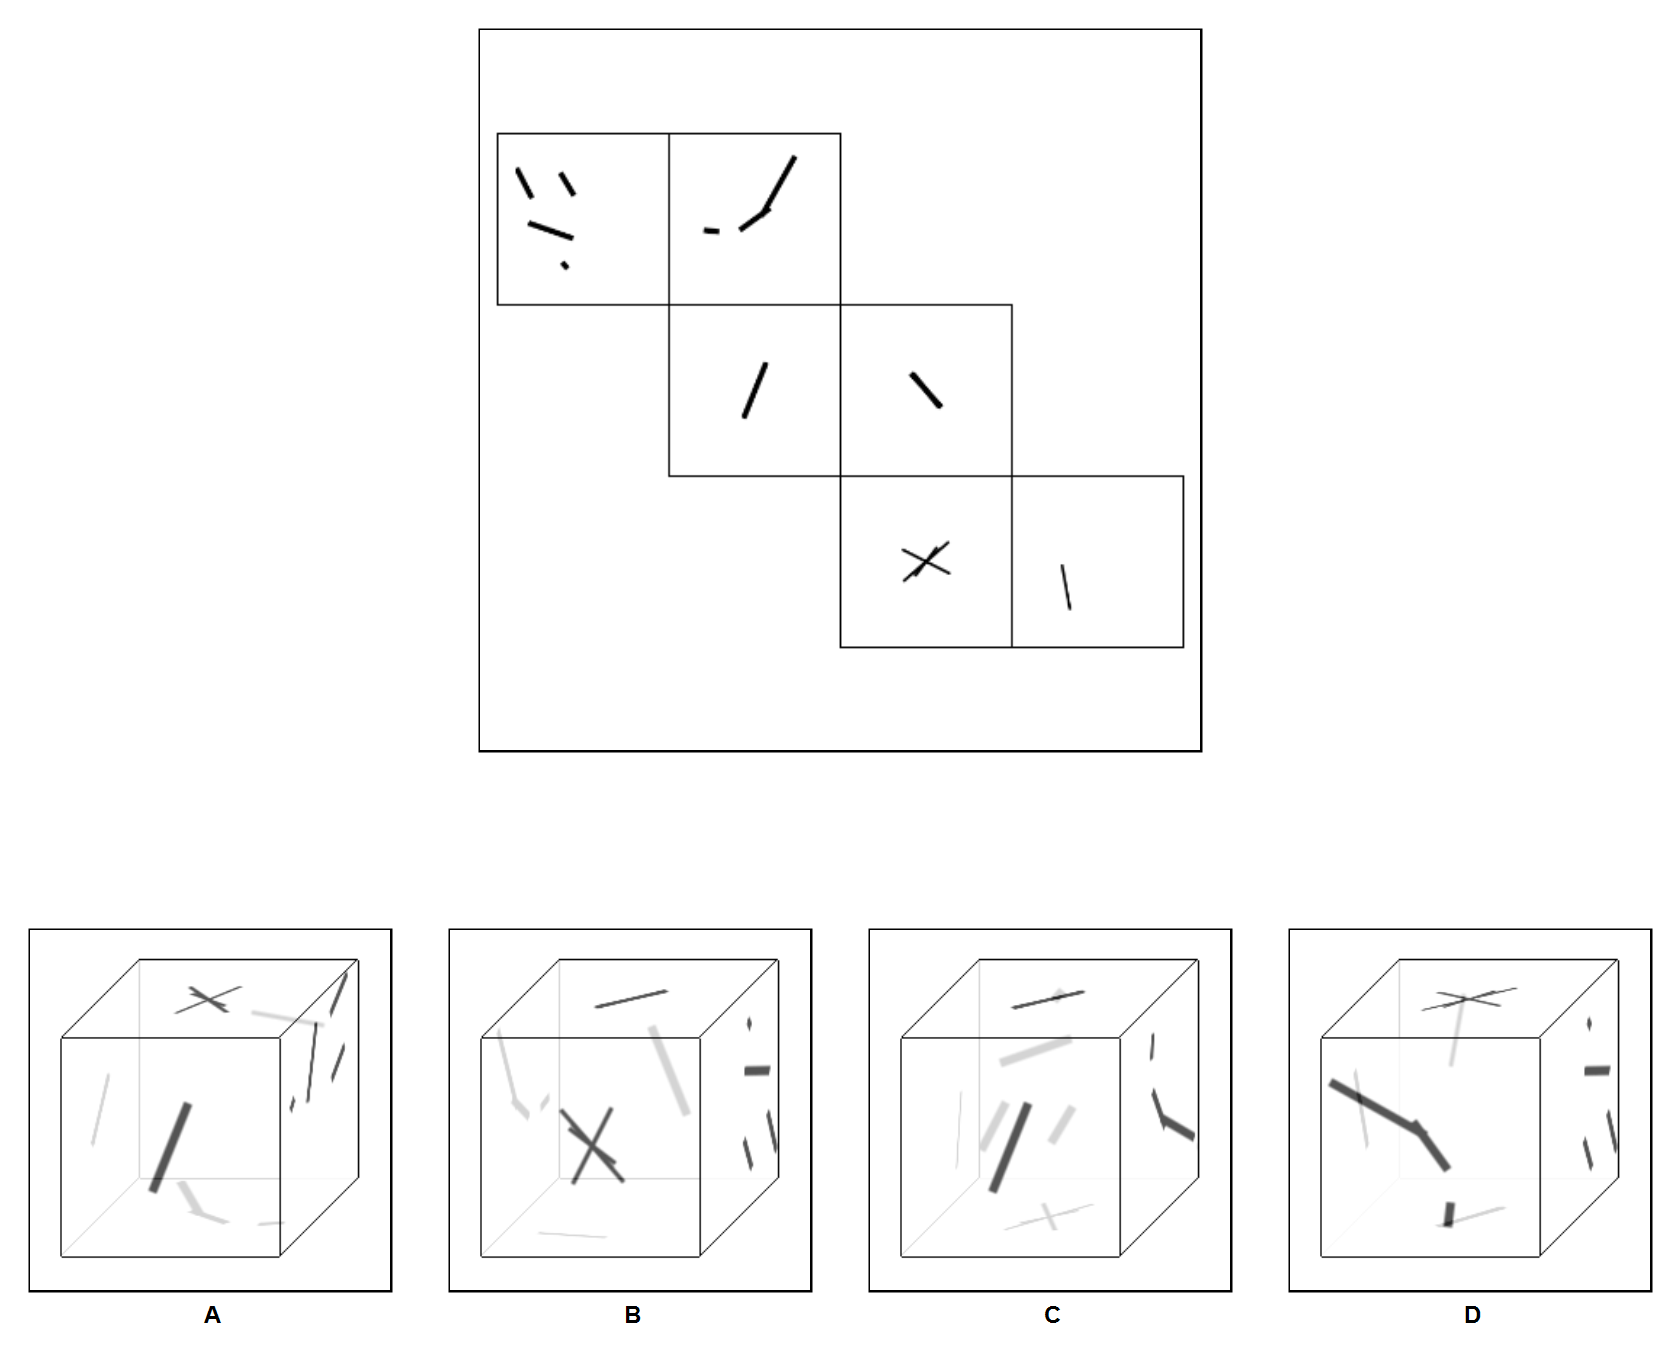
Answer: A